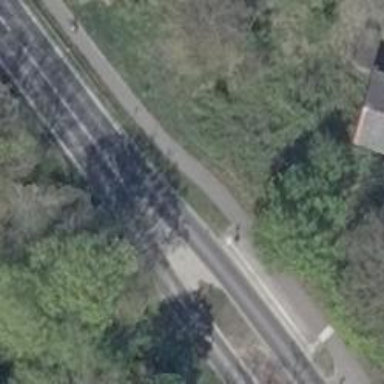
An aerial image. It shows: Secondary road with asphalt surface.